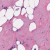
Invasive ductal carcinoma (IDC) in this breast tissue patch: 1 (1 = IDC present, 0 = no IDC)